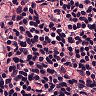
Metastatic tissue present: no